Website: apple
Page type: address-validator
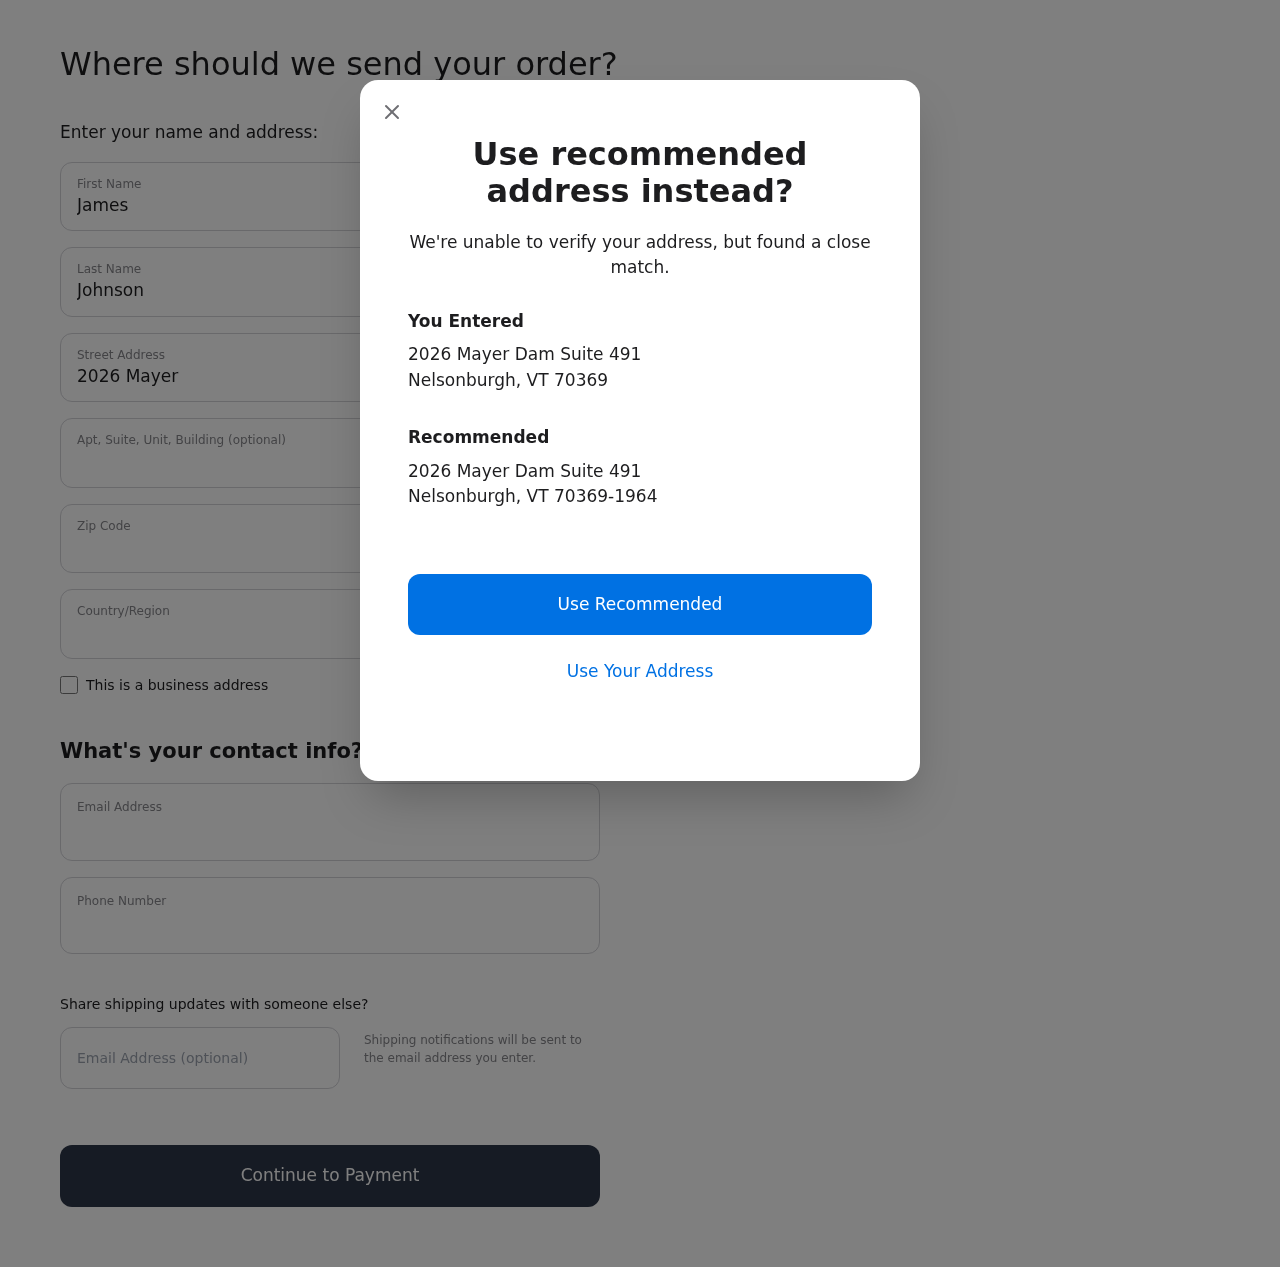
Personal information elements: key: PII_CITY
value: Nelsonburgh
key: PII_COUNTRY
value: United States
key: PII_EMAIL
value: james.johnson@gmail.com
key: PII_FIRSTNAME
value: James
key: PII_GIFT_EMAIL
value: stacey.nichols@yahoo.com
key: PII_LASTNAME
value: Johnson
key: PII_PHONE
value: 5002689470
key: PII_POSTCODE
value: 70369
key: PII_POSTCODE_FULL
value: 70369-1964
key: PII_STATE_ABBR
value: VT
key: PII_STREET
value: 2026 Mayer Dam Suite 491
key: PII_STREET2
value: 2026 Mayer Dam Suite 491
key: PII_STREET2
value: Apt. 155
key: PII_CITY2
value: Nelsonburgh
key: PII_STATE_ABBR2
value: VT